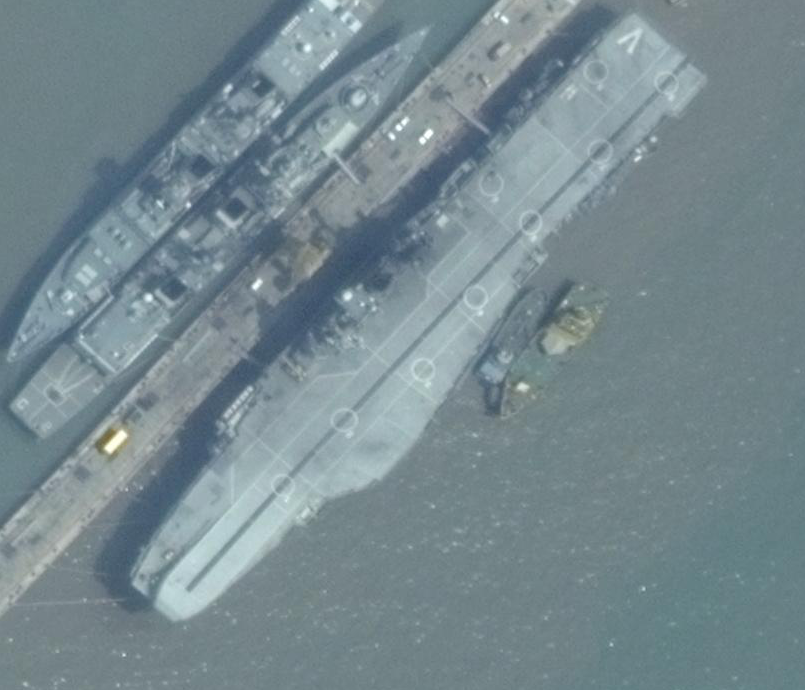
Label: INS_Virrat_aircraft_carrier